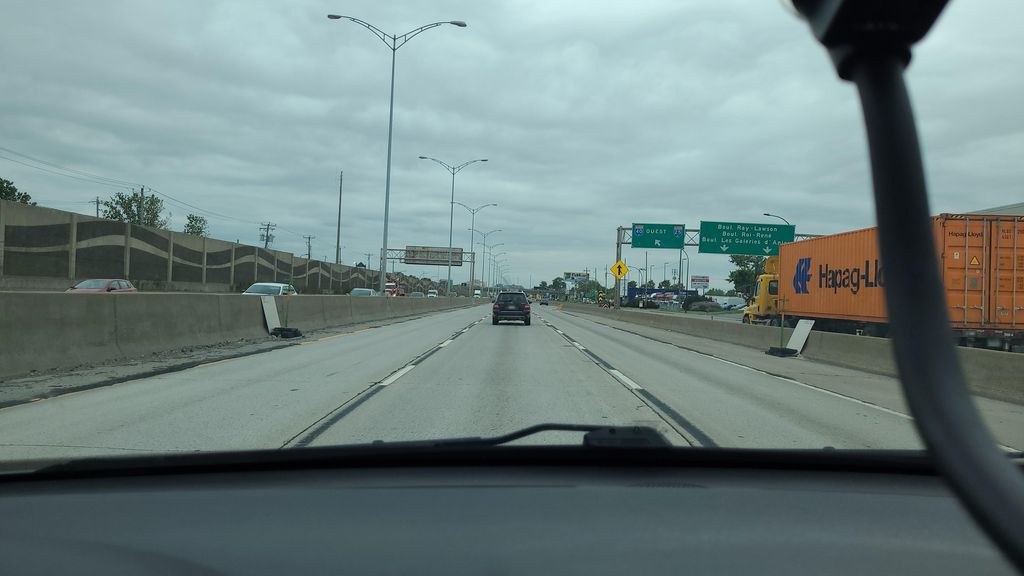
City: montreal